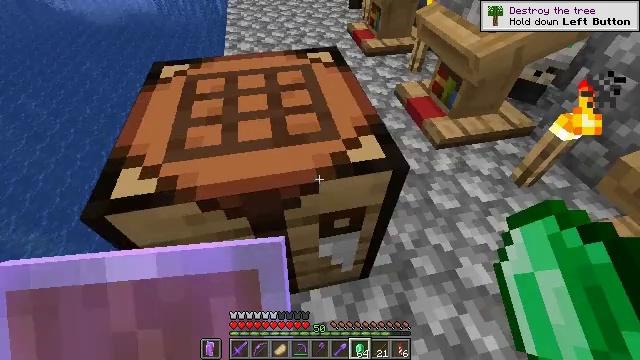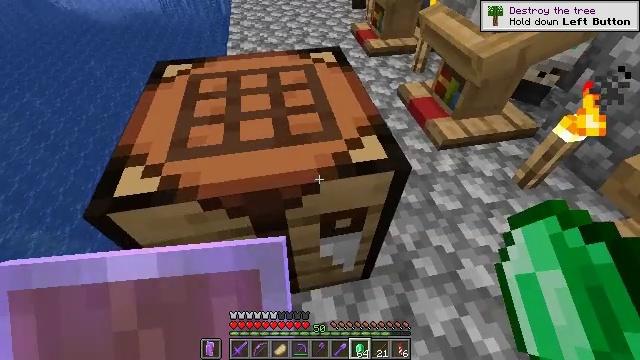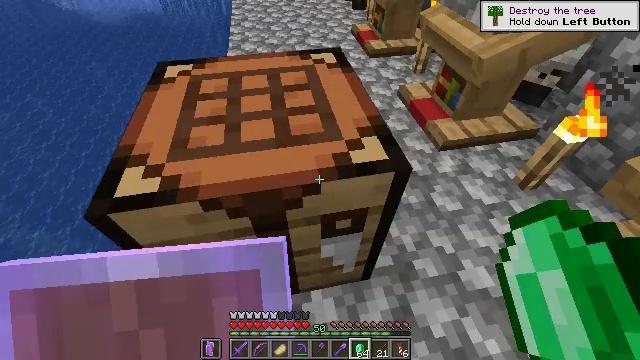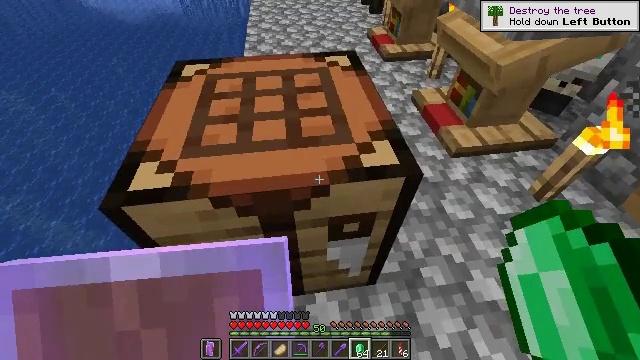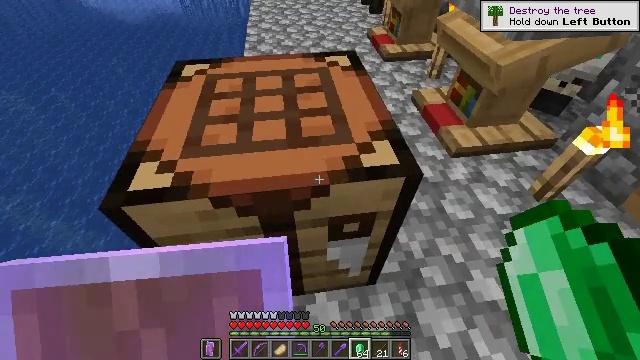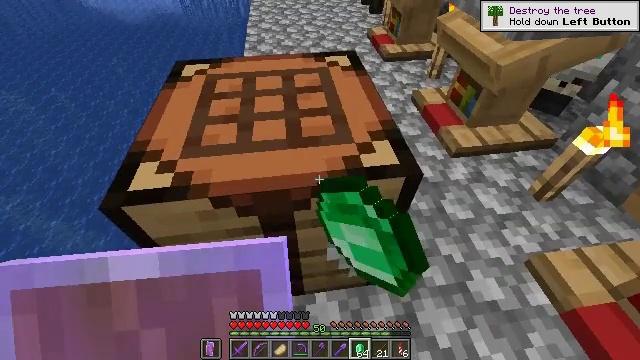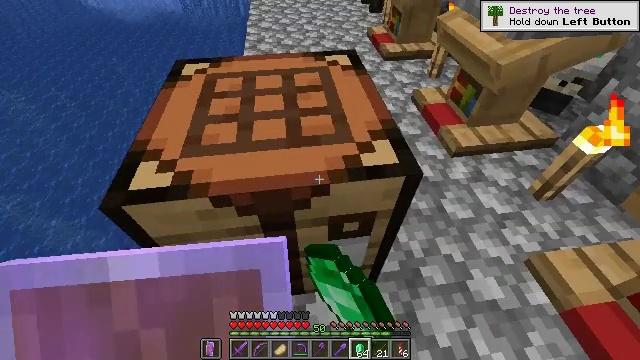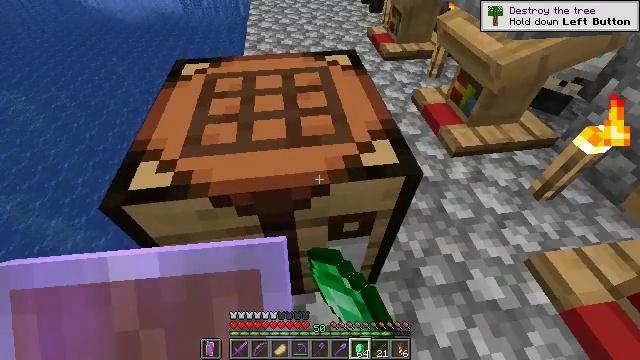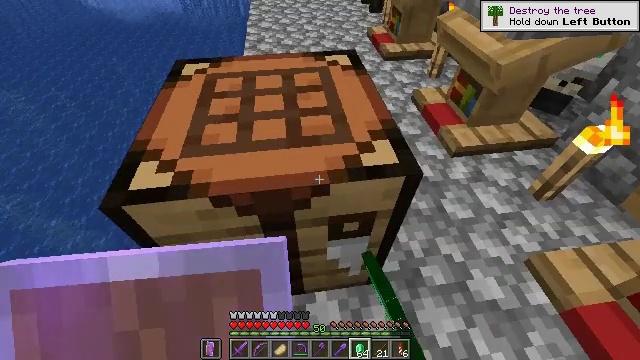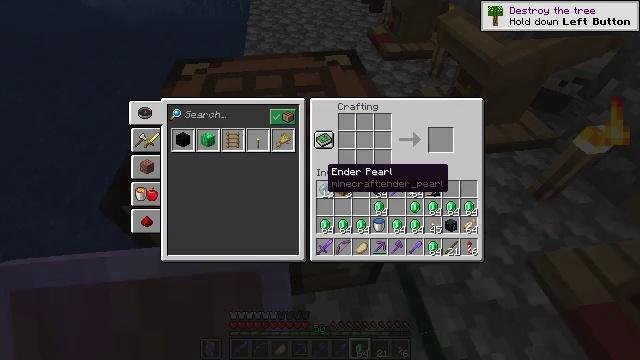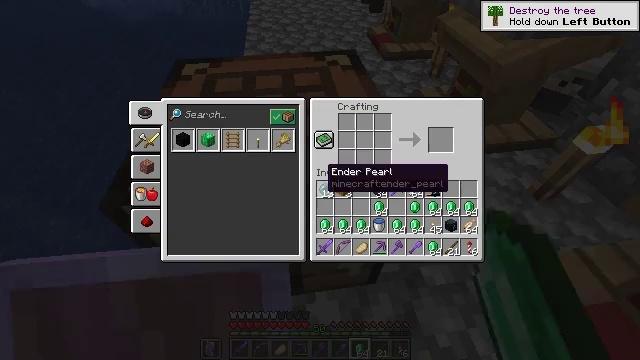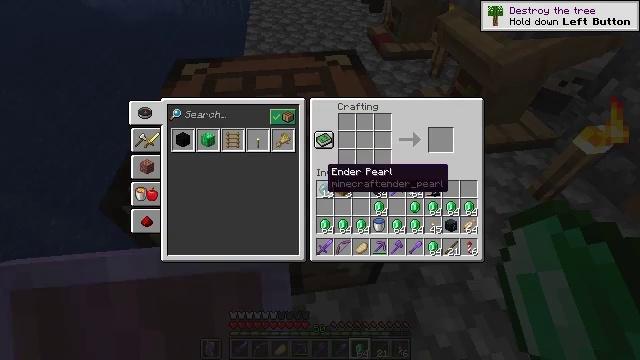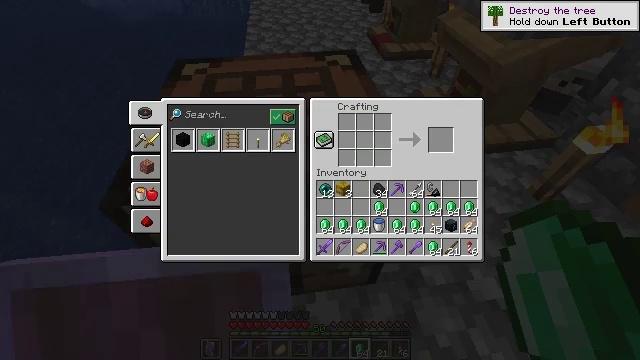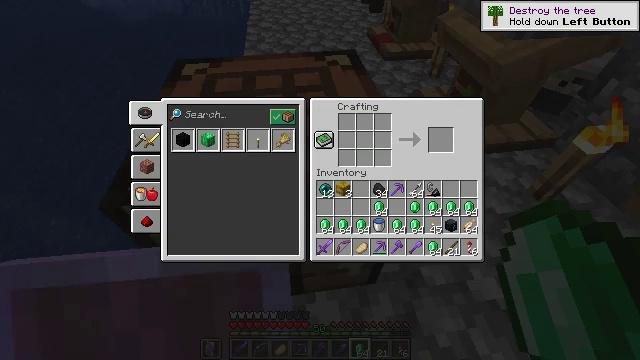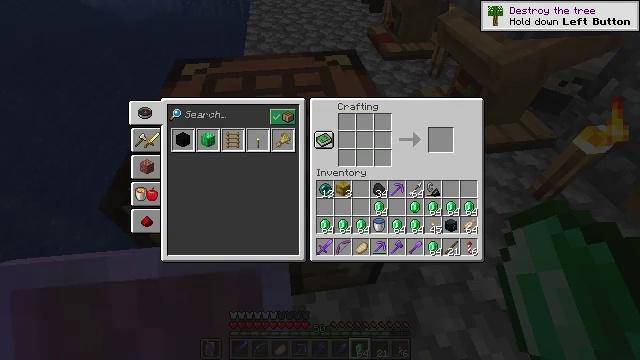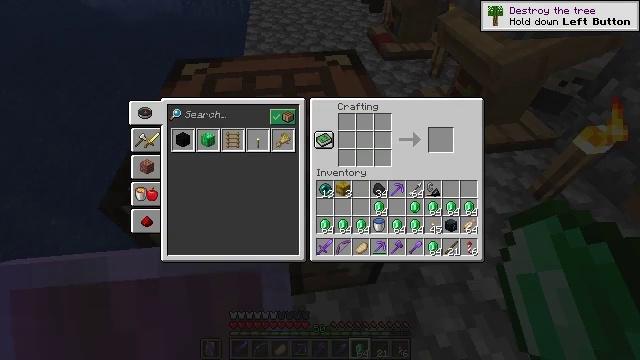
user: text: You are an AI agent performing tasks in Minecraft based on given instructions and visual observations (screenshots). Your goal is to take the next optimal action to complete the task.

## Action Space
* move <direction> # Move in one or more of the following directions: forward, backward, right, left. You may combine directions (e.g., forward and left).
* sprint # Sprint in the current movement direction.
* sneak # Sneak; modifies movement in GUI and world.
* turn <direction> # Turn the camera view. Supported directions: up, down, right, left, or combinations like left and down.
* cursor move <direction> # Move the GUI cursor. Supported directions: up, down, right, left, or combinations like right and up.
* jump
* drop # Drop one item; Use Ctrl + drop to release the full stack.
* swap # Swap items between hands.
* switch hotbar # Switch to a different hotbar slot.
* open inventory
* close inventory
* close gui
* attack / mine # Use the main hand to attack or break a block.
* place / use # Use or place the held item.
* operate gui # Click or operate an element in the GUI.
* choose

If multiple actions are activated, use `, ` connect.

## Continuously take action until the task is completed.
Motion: motion action
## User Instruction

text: Craft an emerald block.
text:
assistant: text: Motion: no_op
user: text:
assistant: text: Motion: no_op
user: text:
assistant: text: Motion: turn left
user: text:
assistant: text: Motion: use / place
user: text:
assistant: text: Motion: use / place
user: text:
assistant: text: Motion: use / place
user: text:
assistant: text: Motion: use / place
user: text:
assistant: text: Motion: no_op
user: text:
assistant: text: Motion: no_op
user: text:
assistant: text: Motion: no_op
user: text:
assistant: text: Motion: no_op
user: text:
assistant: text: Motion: turn left
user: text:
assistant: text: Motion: turn left
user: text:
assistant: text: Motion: turn left
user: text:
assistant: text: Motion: turn left
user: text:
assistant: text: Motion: no_op
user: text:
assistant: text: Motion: sneak, turn left
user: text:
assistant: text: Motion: sneak, turn left
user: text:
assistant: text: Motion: sneak
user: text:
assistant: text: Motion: sneak
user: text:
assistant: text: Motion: sneak
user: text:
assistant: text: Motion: sneak
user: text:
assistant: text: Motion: sneak
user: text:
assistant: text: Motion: sneak
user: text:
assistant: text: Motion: sneak, attack / mine
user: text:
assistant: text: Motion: sneak, attack / mine
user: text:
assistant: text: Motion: sneak, turn right, attack / mine
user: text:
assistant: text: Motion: sneak, turn right and up
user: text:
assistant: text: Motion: sneak, turn right
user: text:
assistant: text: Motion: sneak, turn right